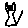
Label: cat